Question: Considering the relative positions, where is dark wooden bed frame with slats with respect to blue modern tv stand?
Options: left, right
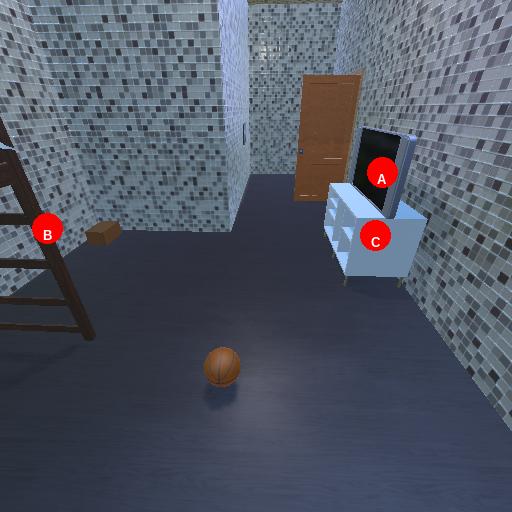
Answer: left